【题型】证明题　【知识点】解析几何　【难度】easy
已知椭圆 \(\Gamma_1: \frac{x^2}{4} + \frac{y^2}{3} = 1\)，抛物线 \(\Gamma_2: y^2 = 8x\)。若直线 \(l\) 与曲线 \(\Gamma_1\) 交于点 \(A,B\)，直线 \(l\) 与曲线 \(\Gamma_2\) 交于点 \(C,D\)。当 \(|AB|=|CD|\) 时，则称直线 \(l\) 是曲线 \(\Gamma_1\) 与 \(\Gamma_2\) 的“等弦线”。
\noindent
(1) 求椭圆 \(\Gamma_1\) 的离心率；
\noindent
(2) 直线 \(m\) 同时满足以下两个条件：\textcircled{1}直线 \(m\) 经过原点；\textcircled{2}直线 \(m\) 是 \(\Gamma_1\) 与 \(\Gamma_2\) 的“等弦线”，请求出 \(m\) 的方程；
\noindent
(3) 已知点 \(T(x_0,0)\)，\(-2<x_0<0\)，证明：过点 \(T\) 存在 \(\Gamma_1\) 与 \(\Gamma_2\) 的“等弦线”。
【解答】
\noindent
【答案】(1) \(\frac{1}{2}\)
\noindent
(2) \(y = \pm \sqrt{6}x\)
\noindent
(3) 证明见解析
\noindent
【知识点】零点存在性定理的应用、求椭圆的离心率或离心率的取值范围、求椭圆中的弦长、求直线与抛物线相交所得弦的弦长
\noindent
【分析】(1) 根据椭圆性质，求出离心率的值。
\noindent
(2) 讨论\textcircled{1}直线方程斜率不存在时；\textcircled{2}直线方程斜率存在时，设斜率为 \(k\)，写出直线方程，与抛物线方程联立，与椭圆方程联立，利用弦长公式求出 \(|AB|\)、\(|CD|\)，令 \(|AB|=|CD|\)，求解即可。
\noindent
(3) 讨论\textcircled{1}直线为 \(y=0\) 时；\textcircled{2}设直线方程为 \(x=my+x_0\) 时，与抛物线方程联立，与椭圆方程联立，利用弦长公式求出 \(|AB|\)、\(|CD|\)，由 \(|AB|=|CD|\)，得出等式，将联立结果代入，化简求解，即可证明命题成立。
\noindent
【详解】(1) 根据椭圆性质知，\(c = \sqrt{a^2 - b^2} = 1\)，\(a = 2\)，所以离心率为 \(e = \frac{c}{a} = \frac{1}{2}\)。
\noindent
(2) 如图：

\noindent
\textcircled{1}直线方程斜率不存在时，直线与抛物线有且仅有1个公共点，显然不合题意。
\noindent
\textcircled{2}直线方程斜率存在时，斜率设为 \(k\)，直线方程为 \(y = kx\)。联立方程
\[
\begin{cases}
y = kx \\
y^2 = 8x
\end{cases},
\]
消去 \(y\) 可得 \(k^2x^2 - 8x = 0\)，解得 \(x_1 = 0\)，\(x_2 = \frac{8}{k^2}(k \neq 0)\)。
联立方程
\[
\begin{cases}
y = kx \\
\frac{x^2}{4} + \frac{y^2}{3} = 1
\end{cases},
\]
(2) 按直线是否与 \(x\) 轴平行，可设直线为 \(y = a\) 或 \(x = my + t\)。
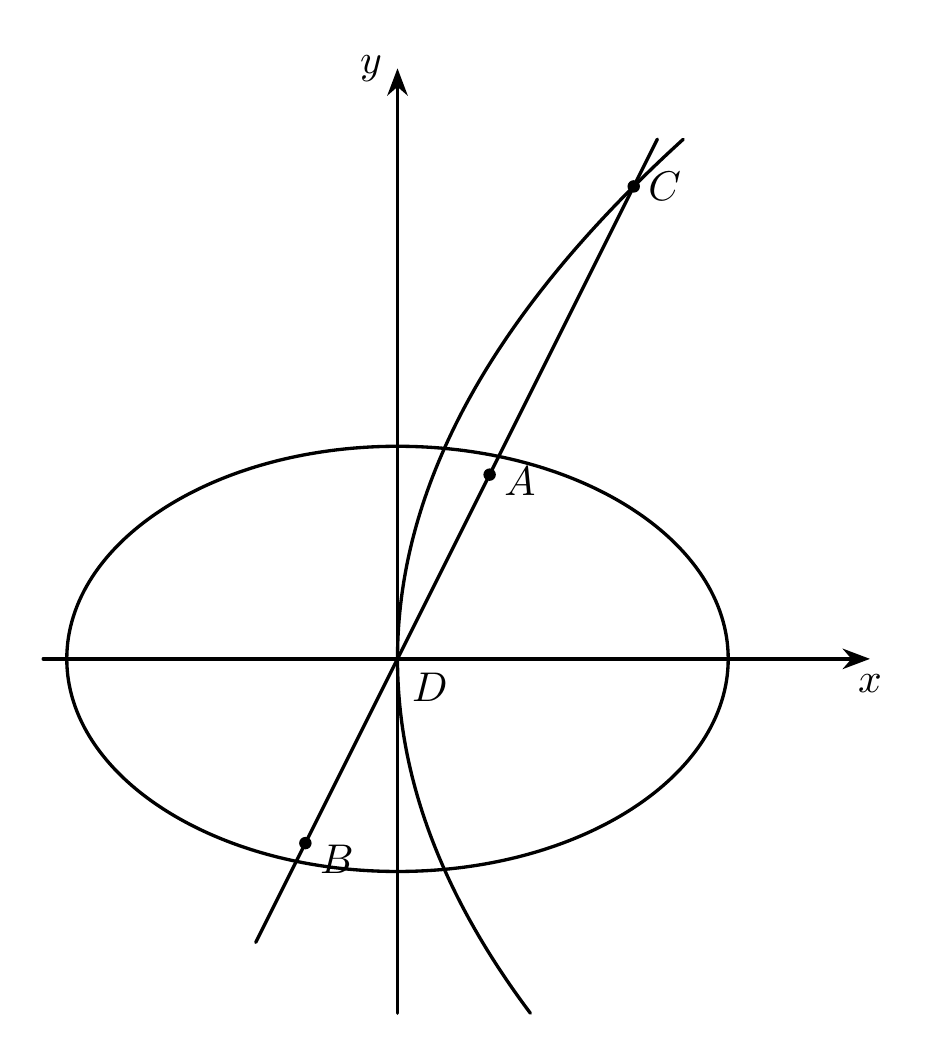